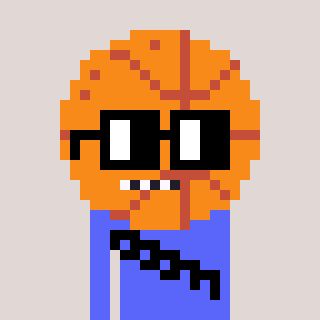
a pixel art character with square black glasses, a basketball-shaped head and a purple-colored body on a warm background